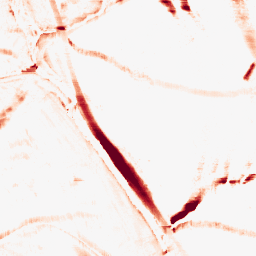
Category: morphological
Decomposition family: morphological_rect
Decomposition parameters: operation: opening
width: 20
height: 10
Upsampling method: bspline
Upsampling parameters: scale: 8
Upsampling scale: 8